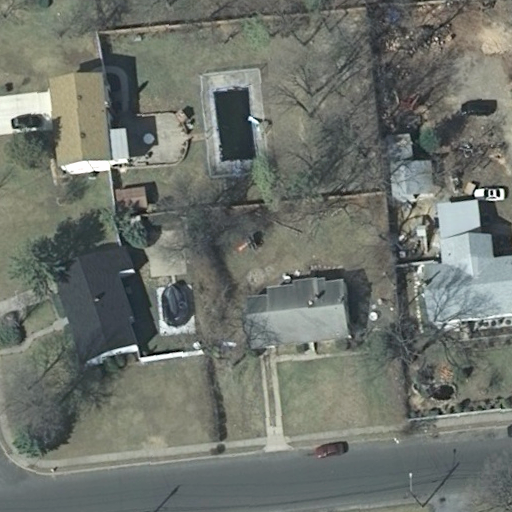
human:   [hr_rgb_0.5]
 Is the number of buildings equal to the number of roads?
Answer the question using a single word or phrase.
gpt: no

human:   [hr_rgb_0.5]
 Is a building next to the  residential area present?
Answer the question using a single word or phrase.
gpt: yes

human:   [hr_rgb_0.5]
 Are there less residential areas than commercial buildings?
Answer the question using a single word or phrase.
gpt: no

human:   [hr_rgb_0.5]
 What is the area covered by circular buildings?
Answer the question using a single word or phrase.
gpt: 0m2

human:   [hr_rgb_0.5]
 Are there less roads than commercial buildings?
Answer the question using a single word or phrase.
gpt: no

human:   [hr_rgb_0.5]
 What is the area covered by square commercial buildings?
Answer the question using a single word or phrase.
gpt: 0m2

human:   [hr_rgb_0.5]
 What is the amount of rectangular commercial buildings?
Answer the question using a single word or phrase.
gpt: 0

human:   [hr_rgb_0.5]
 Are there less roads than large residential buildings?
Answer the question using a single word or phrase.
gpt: no

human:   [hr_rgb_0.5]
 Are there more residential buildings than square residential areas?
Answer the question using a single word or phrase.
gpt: yes

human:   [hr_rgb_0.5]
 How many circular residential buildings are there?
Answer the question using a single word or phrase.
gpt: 0

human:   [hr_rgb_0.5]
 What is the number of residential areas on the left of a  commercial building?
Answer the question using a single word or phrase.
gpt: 0

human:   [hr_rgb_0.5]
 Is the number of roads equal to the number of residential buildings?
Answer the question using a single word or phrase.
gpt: no

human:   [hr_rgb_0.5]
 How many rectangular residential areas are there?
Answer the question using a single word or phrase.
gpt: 1

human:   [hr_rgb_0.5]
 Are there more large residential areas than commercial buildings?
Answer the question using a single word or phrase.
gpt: yes

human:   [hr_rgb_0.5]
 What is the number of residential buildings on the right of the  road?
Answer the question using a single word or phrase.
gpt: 1

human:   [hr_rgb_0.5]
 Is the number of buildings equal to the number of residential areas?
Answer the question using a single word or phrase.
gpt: no

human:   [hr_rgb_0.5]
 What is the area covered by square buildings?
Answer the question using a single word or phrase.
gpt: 0m2

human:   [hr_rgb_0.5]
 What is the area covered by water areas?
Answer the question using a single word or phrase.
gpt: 0m2

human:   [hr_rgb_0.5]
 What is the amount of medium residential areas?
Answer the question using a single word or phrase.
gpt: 0

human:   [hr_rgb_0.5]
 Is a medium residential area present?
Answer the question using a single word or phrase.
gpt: no

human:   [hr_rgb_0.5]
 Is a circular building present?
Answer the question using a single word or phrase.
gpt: no

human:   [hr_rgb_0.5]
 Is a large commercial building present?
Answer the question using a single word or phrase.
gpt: no

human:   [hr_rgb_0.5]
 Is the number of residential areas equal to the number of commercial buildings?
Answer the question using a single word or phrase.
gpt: no

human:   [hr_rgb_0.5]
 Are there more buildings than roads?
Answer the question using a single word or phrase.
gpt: yes

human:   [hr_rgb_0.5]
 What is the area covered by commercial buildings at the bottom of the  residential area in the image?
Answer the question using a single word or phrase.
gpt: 0m2

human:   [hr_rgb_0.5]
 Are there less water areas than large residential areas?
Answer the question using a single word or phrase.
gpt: yes

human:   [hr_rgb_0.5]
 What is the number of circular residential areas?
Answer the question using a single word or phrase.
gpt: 0

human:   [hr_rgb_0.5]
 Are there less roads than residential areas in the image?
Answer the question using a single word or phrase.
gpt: no

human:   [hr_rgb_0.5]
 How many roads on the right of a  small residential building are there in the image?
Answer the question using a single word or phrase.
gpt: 0

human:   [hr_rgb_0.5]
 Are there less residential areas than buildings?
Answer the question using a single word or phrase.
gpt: yes

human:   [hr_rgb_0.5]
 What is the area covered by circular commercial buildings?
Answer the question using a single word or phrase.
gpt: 0m2

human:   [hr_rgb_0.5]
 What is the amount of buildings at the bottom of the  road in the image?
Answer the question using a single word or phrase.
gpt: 0

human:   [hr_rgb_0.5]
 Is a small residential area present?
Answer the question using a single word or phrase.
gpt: no

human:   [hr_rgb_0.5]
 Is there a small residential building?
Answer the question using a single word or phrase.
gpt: no

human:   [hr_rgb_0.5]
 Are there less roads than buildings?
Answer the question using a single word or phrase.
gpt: yes

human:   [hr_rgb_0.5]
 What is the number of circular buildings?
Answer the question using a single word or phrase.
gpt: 0